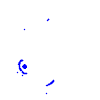
Particle: kaon